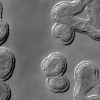
Atmospheric dust classification: not_dusty